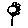
Label: flower